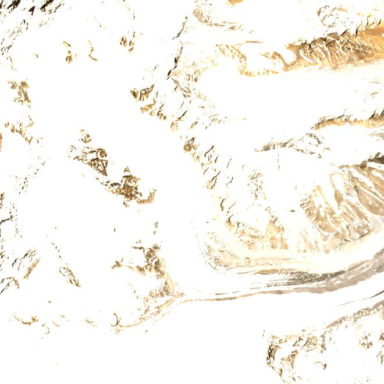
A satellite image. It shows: Majestic glacier in the distance.